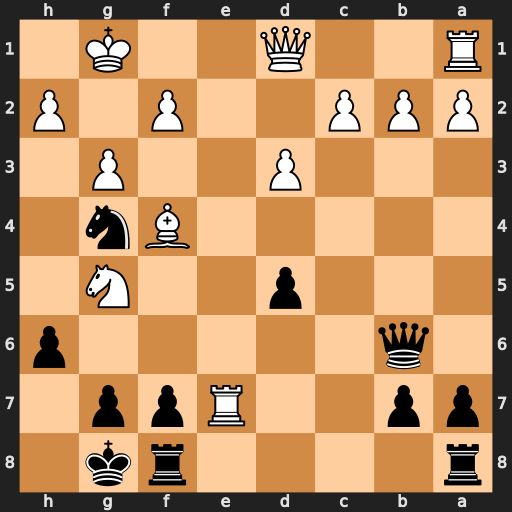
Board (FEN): r4rk1/pp2Rpp1/1q5p/3p2N1/5Bn1/3P2P1/PPP2P1P/R2Q2K1
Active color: b
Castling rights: -
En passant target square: -
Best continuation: Qxf2+ Kh1 Qxh2#